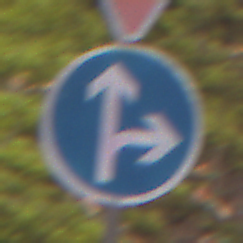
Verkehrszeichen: VorgeschriebeneFahrtrichtungGeradeausOderRechts
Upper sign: VorfahrtGewaehren
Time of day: Midday
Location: Outdoor (Nature)
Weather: Overcast
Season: Autumn
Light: Natural